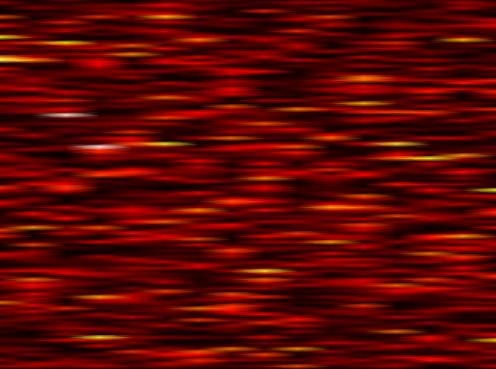
Label: FBMC